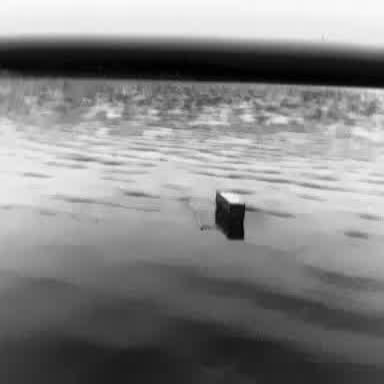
There is a fishing_boat in the infrared image.